Question: I am making my first raycasting engine, and would like to rotate a line over an angle th
How does one do this? Would it be possible to show me some basic C++ code or some pseudocode?
This image describes my problem:

---
### Optional question
I decided to make all of this in 'graphics.h', because it is the simplest graphics header for C/C++.
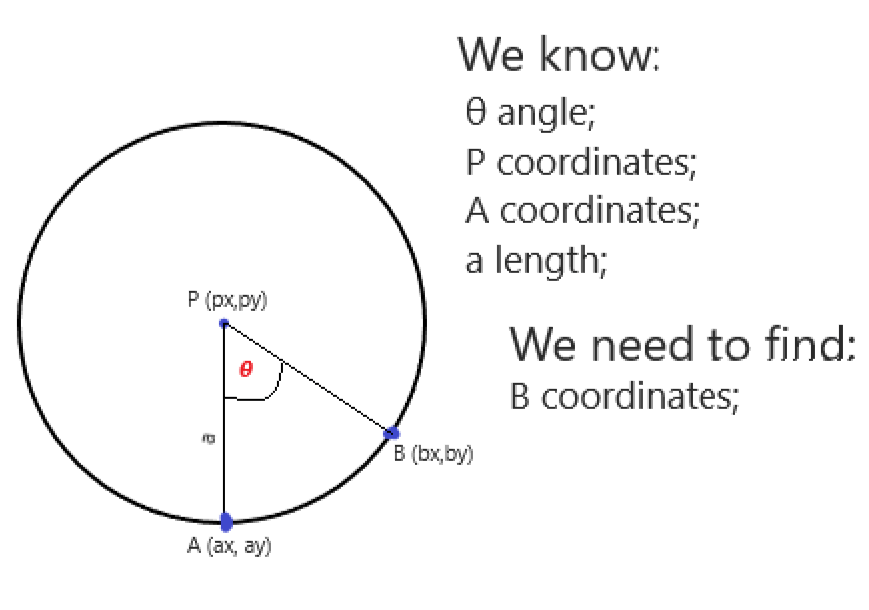
Answer: You want:
'''
B = P + M * (A - P)
'''
Where 'M' is a 2D rotation matrix:
'''
M = | cos() -sin() |
| sin() cos() |
'''
In C++ it could be written as:
'''
float c = cos(theta), s = sin(theta);
float dx = ax - px, dy = ay - py;
float bx = px + c * dx - s * dy;
float by = py + s * dx + c * dy;
'''